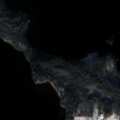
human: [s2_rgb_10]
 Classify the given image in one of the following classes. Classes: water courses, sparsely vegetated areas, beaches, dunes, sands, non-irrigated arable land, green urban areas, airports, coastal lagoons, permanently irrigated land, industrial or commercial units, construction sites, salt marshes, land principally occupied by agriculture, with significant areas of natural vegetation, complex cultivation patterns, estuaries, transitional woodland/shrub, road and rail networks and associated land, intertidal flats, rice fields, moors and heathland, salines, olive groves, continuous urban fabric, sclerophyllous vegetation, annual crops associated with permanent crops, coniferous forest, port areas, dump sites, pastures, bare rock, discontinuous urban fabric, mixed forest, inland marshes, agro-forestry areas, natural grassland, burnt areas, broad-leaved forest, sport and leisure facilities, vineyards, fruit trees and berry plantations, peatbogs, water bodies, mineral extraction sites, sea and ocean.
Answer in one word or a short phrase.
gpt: coniferous forest, mixed forest, water bodies